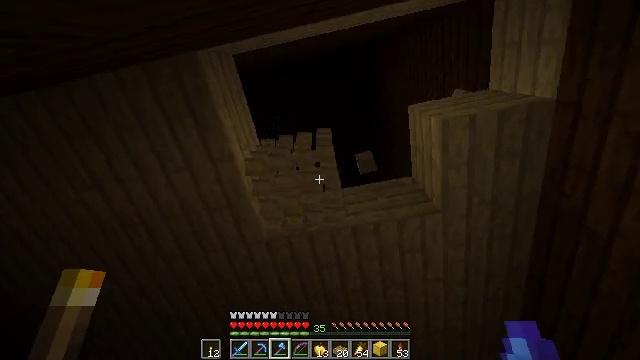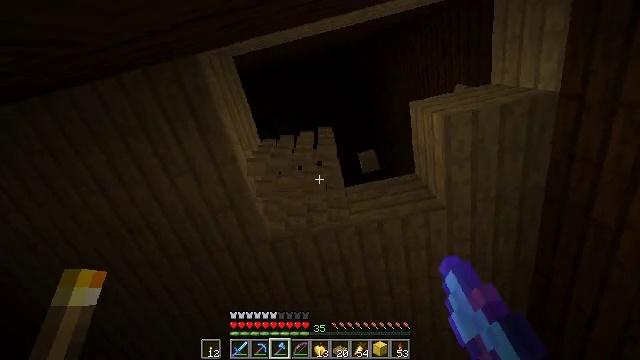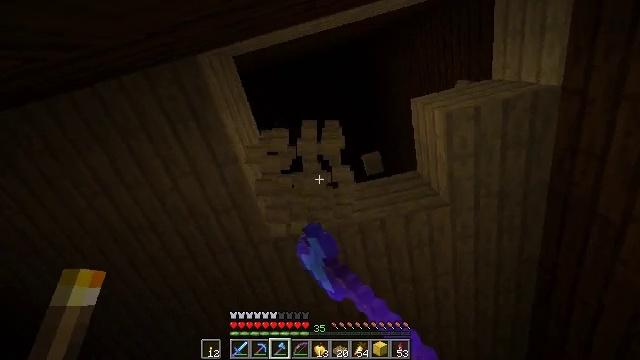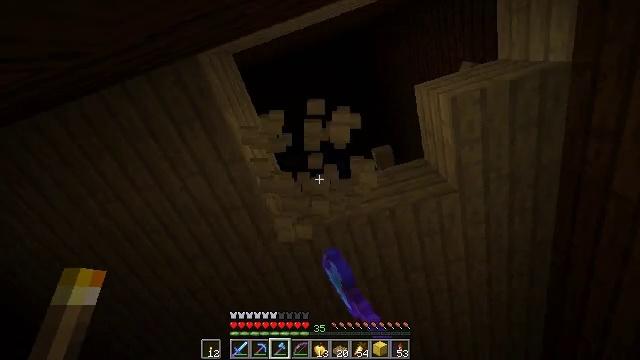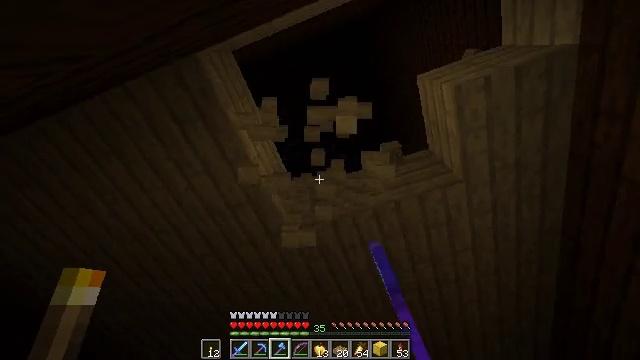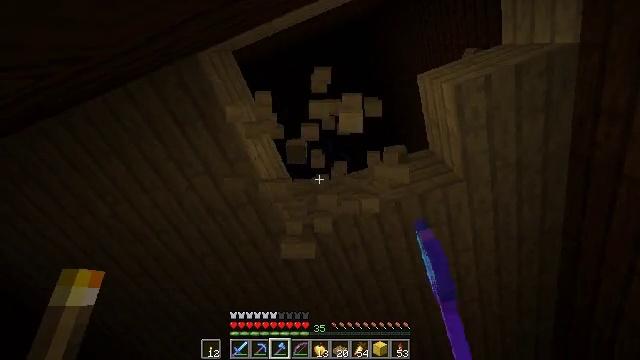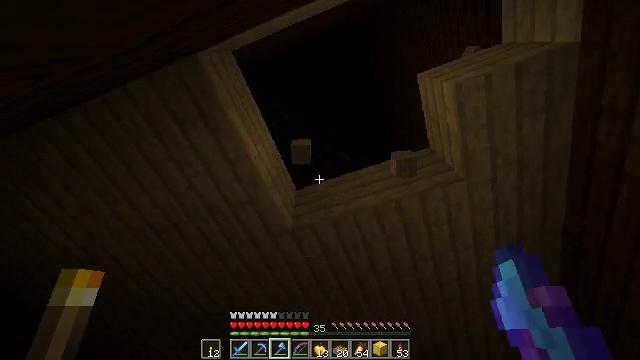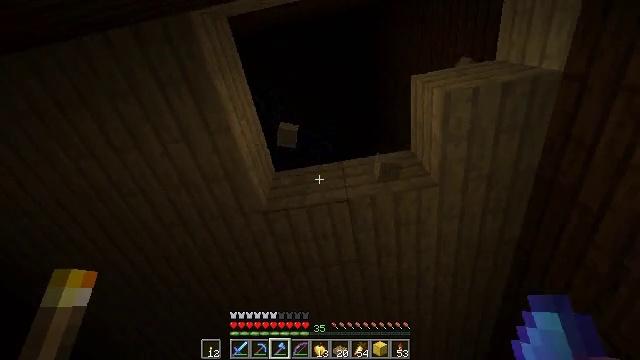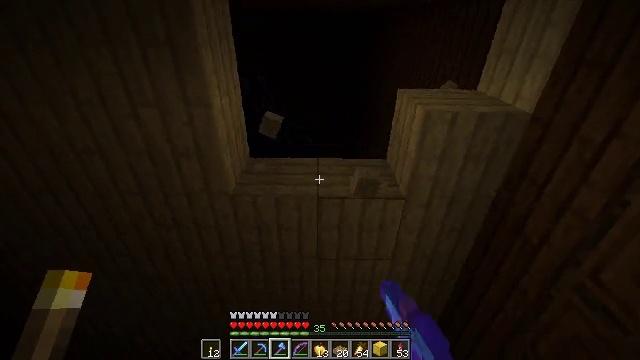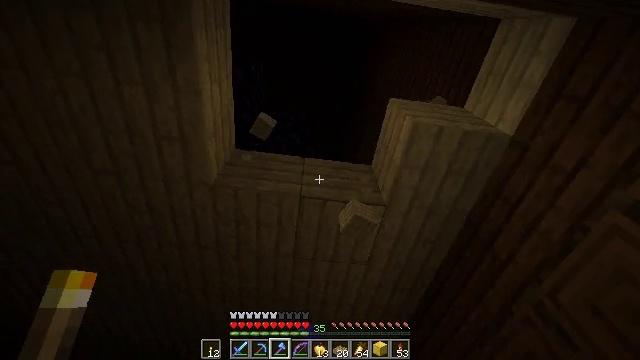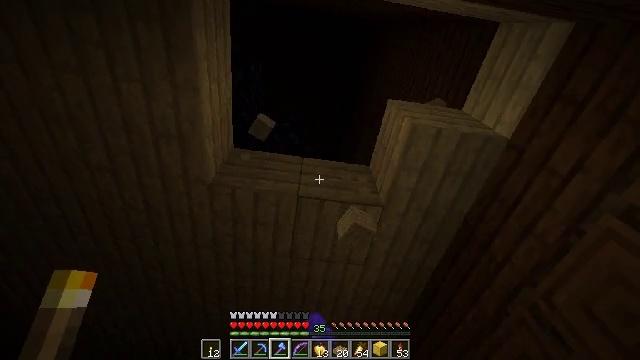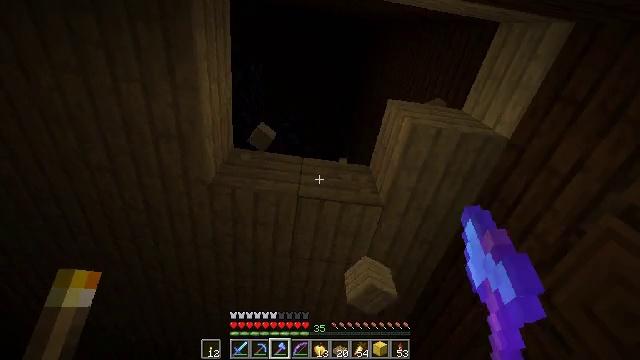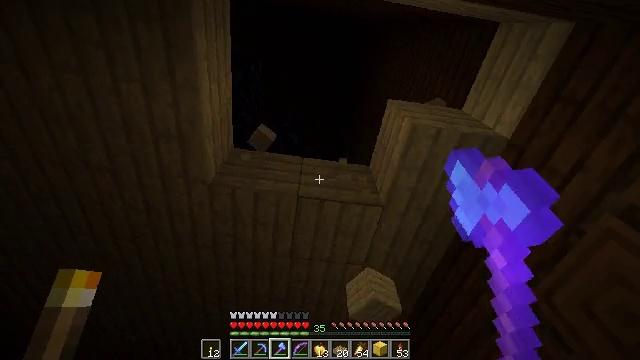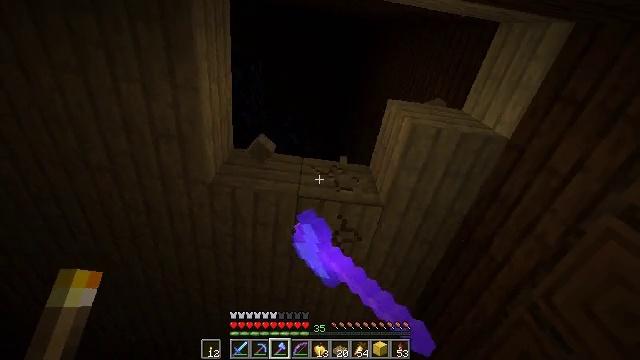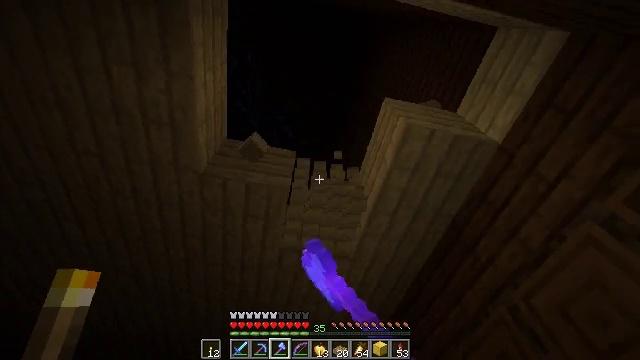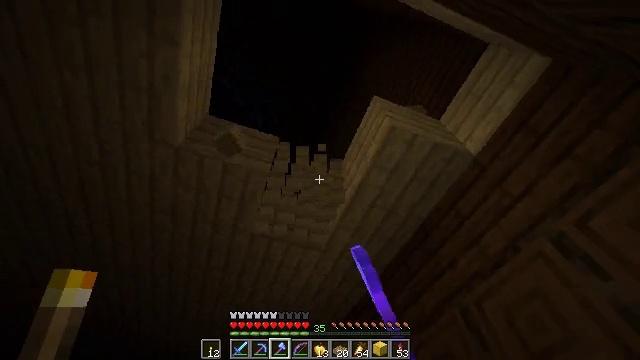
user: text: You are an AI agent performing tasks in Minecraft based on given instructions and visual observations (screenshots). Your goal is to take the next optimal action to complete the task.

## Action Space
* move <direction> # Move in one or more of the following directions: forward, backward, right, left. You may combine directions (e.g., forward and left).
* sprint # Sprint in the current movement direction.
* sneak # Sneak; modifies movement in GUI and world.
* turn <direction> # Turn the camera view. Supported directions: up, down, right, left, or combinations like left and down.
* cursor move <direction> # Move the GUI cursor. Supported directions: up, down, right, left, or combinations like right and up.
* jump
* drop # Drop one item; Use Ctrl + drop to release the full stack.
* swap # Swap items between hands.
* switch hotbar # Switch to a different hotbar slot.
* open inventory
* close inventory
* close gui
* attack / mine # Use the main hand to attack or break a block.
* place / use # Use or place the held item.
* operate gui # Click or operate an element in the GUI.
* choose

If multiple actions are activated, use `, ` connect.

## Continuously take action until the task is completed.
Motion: motion action
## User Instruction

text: Gather some birch planks.
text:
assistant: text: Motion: turn left, attack / mine
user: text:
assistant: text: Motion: turn left, attack / mine
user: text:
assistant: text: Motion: turn left and down, attack / mine
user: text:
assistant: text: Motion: turn left and down, attack / mine
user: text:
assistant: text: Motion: attack / mine
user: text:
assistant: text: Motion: attack / mine
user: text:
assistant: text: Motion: turn right and down, attack / mine
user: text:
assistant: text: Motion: turn right and down, attack / mine
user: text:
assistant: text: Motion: turn right, attack / mine
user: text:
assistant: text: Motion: attack / mine
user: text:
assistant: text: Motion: attack / mine
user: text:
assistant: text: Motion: attack / mine
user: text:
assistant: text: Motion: attack / mine
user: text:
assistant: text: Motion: turn right and down, attack / mine
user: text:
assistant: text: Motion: turn right and down, attack / mine
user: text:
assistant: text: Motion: turn right and down, attack / mine
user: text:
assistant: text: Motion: turn right, attack / mine
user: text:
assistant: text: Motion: turn right, attack / mine
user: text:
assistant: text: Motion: turn right, attack / mine
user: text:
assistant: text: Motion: attack / mine
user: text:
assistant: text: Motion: attack / mine
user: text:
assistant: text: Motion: attack / mine
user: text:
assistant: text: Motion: move right, turn left and down, attack / mine
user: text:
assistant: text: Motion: move right, turn left and down, attack / mine
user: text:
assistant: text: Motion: move right, turn left, attack / mine
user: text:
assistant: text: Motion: turn left, attack / mine
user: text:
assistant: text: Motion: attack / mine
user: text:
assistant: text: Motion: turn left, attack / mine
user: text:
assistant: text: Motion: attack / mine
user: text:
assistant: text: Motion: attack / mine